Question: As I mentioned in my <URL> to rotate the image.
What I did is I selected the face area, saved it as an image and passed it to the rotation code. Then I copied the rotated image to the original image. The below is the rotated image.
What I actually need is to avoid the black area and make warping. How to avoid the black area with the code?

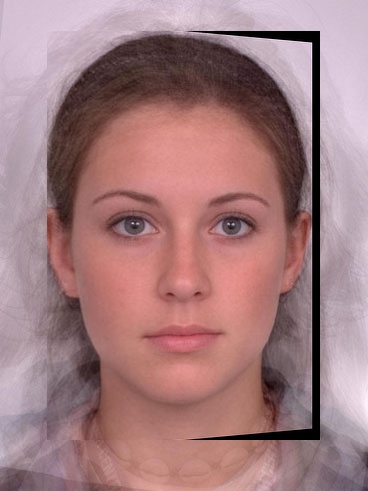
Answer: For this case you can use inpainting, I think it will work good.
But also take a look at thin plate spline (there are several implementations in web) and piecewise affine warp.
I mean next steps:
1) make grid uniform or face triangulation then rtansform grid nodes as you need (rotate nodes in face region).
2) apply transform (thin plate spline or piecewise affine warp).
Sorry for russian comments, it's too long for me translate them all :) if you will have troubles ask me, I'll try explain.
The wrapper for the <URL> library:
'''
//#include "triangle_wrapper.h"
#include <algorithm>
using namespace std;
using namespace cv;
bool myfunction (vector<size_t> i, vector<size_t> j)
{
return (i[0]==j[0] && i[1]==j[1] && i[2]==j[2]);
}
bool myfunction2 (vector<size_t> i)
{
return (i.size()==0);
}
//---------------------------------------------
// trianguliatsiia. na vkhode vektor tochek, na vykhode vektor indeksov tochek po treugol'nikam
//---------------------------------------------
vector<vector<size_t>> Triangulate(vector<Point2d>& pts)
{
vector<vector<size_t>> triangles;
struct triangulateio in, out, vorout;
in.numberofpoints = pts.size();
in.numberofpointattributes = 0;
in.pointlist = (REAL *) malloc(in.numberofpoints * 2 * sizeof(REAL));
in.pointmarkerlist = (int *) malloc(in.numberofpoints * sizeof(int));
for(int i=0;i<pts.size();i++)
{
in.pointlist[2*i] = pts[i].x;
in.pointlist[2*i+1] = pts[i].y;
in.pointmarkerlist[i]=0;
}
in.numberofsegments = 0;
in.numberofholes = 0;
in.numberofregions = 0;
out.pointlist = (REAL *) NULL;
out.pointattributelist = (REAL *) NULL;
out.pointmarkerlist = (int *) NULL;
out.trianglelist = (int *) NULL;
out.triangleattributelist = (REAL *) NULL;
out.neighborlist = (int *) NULL;
out.segmentlist = (int *) NULL;
out.segmentmarkerlist = (int *) NULL;
out.edgelist = (int *) NULL;
out.edgemarkerlist = (int *) NULL;
vorout.pointlist = (REAL *) NULL;
vorout.pointattributelist = (REAL *) NULL;
vorout.edgelist = (int *) NULL;
vorout.normlist = (REAL *) NULL;
// khelp po perekliuchateliam zdes':
// http://www.cs.cmu.edu/~quake/triangle.switch.html
triangulate("pczeQ", &in, &out, &vorout);
for (int i = 0; i < out.numberoftriangles; i++)
{
vector<size_t> idx(3);
for (int j = 0; j < out.numberofcorners; j++)
{
idx[j]=out.trianglelist[i * out.numberofcorners + j];
}
triangles.push_back(idx);
}
free(in.pointlist);
free(in.pointmarkerlist);
free(out.pointlist);
free(out.pointattributelist);
free(out.trianglelist);
free(out.triangleattributelist);
cout << "triangles.size()" <<triangles.size() << endl;
return triangles;
}
'''
My implementation of piecewise affine warper:
'''
#include "warpaffine.h"
#include <omp.h>
using namespace std;
using namespace cv;
// --------------------------------------------------------------
// Vychislenie gabaritnogo priamougol'nika dlia tochek tipa Point2d
// --------------------------------------------------------------
cv::Rect_<double> boundingRect(vector<Point2d>& pts)
{
cv::Rect_<double> r;
double minx=FLT_MAX,maxx=FLT_MIN,miny=FLT_MAX,maxy=FLT_MIN;
for(int i=0;i<pts.size();i++)
{
double px=pts[i].x;
double py=pts[i].y;
if(minx>px){minx=px;}
if(miny>py){miny=py;}
if(maxx<px){maxx=px;}
if(maxy<py){maxy=py;}
}
r.x=minx;
r.y=miny;
r.width=maxx-minx;
r.height=maxy-miny;
return r;
}
// --------------------------------------------------------------
// Sozdaem razmetku tochek, po prinadlezhnosti k treugol'nikam
// --------------------------------------------------------------
void DrawLabelsMask(Mat& imgLabel,vector<Point2d>& points,vector<vector<size_t>>& triangles)
{
for(int i=0;i<triangles.size();i++)
{
Point t[3];
int ind1=triangles[i][0];
int ind2=triangles[i][1];
int ind3=triangles[i][2];
t[0].x=cvRound(points[ind1].x);
t[0].y=cvRound(points[ind1].y);
t[1].x=cvRound(points[ind2].x);
t[1].y=cvRound(points[ind2].y);
t[2].x=cvRound(points[ind3].x);
t[2].y=cvRound(points[ind3].y);
cv::fillConvexPoly(imgLabel, t, 3, cv::Scalar_<int>((i+1)));
}
}
// --------------------------------------------------------------
// Predvaritel'nyi raschet koeffitsientov preobrazovaniia dlia par treugol'nikov
// --------------------------------------------------------------
void CalcCoeffs(vector<Point2d>& s_0,vector<Point2d>& s_1, vector<vector<size_t>>& triangles, Mat& Coeffs)
{
Rect_<double> Bound_0;
Rect_<double> Bound_1;
// Vychislili gabarity
Bound_0=boundingRect(s_0);
Bound_1=boundingRect(s_1);
// Predvaritel'nyi raschet koeffitsientov preobrazovaniia dlia par treugol'nikov
Coeffs=Mat(triangles.size(),6,CV_64FC1);
#ifdef _OPENMP
#pragma omp parallel for
#endif
for(int i=0;i<triangles.size();i++)
{
int ind1=triangles[i][0];
int ind2=triangles[i][1];
int ind3=triangles[i][2];
// Iskhodnye tochki (otkuda berem)
Point2d t_0[3];
t_0[0]=s_0[ind1]-Bound_0.tl(); // i
t_0[1]=s_0[ind2]-Bound_0.tl(); // j
t_0[2]=s_0[ind3]-Bound_0.tl(); // k
// Tselevye tochki (kuda kladem)
Point2d t_1[3];
t_1[0]=s_1[ind1]-Bound_1.tl(); // i
t_1[1]=s_1[ind2]-Bound_1.tl(); // j
t_1[2]=s_1[ind3]-Bound_1.tl(); // k
double denom=(t_1[0].x * t_1[1].y + t_1[2].y * t_1[1].x - t_1[0].x * t_1[2].y - t_1[2].x * t_1[1].y - t_1[0].y * t_1[1].x + t_1[0].y * t_1[2].x);
Coeffs.at<double>(i,0)= -(-t_1[2].y * t_0[1].x + t_1[2].y * t_0[0].x + t_1[1].y * t_0[2].x - t_1[1].y * t_0[0].x - t_1[0].y * t_0[2].x + t_1[0].y * t_0[1].x) / denom;
Coeffs.at<double>(i,1)= -(t_1[2].x * t_0[1].x - t_1[2].x * t_0[0].x - t_1[1].x * t_0[2].x + t_1[1].x * t_0[0].x + t_1[0].x * t_0[2].x - t_1[0].x * t_0[1].x) / denom;
Coeffs.at<double>(i,2)= -(t_1[2].x * t_1[1].y * t_0[0].x - t_1[2].x * t_1[0].y * t_0[1].x - t_1[1].x * t_1[2].y * t_0[0].x + t_1[1].x * t_1[0].y * t_0[2].x + t_1[0].x * t_1[2].y * t_0[1].x - t_1[0].x * t_1[1].y * t_0[2].x)/denom;
Coeffs.at<double>(i,3)= -(t_1[1].y * t_0[2].y - t_1[0].y * t_0[2].y - t_1[2].y * t_0[1].y + t_1[2].y * t_0[0].y - t_0[0].y * t_1[1].y + t_0[1].y * t_1[0].y) / denom;
Coeffs.at<double>(i,4)= -(-t_1[2].x * t_0[0].y + t_1[0].x * t_0[2].y + t_1[2].x * t_0[1].y - t_0[1].y * t_1[0].x - t_1[1].x * t_0[2].y + t_0[0].y * t_1[1].x) / denom;
Coeffs.at<double>(i,5)= -(t_0[0].y * t_1[1].y * t_1[2].x - t_0[2].y * t_1[0].x * t_1[1].y - t_0[1].y * t_1[0].y * t_1[2].x + t_0[1].y * t_1[0].x * t_1[2].y + t_0[2].y * t_1[0].y * t_1[1].x - t_0[0].y * t_1[1].x * t_1[2].y) / denom;
}
}
// --------------------------------------------------------------
// Perenosit izobrazhenie iz img s setkoi na tochkakh s_0
// v izobrazhenie dst s setkoi na tochkakh s_1
// Setka zadaetsia treugol'nikami.
// triangles - vektor treugol'nikov.
// Kazhdyi treugol'nik - 3 indeksa vershin.
// --------------------------------------------------------------
void WarpAffine(Mat& img,vector<Point2d>& s_0,vector<Point2d>& s_1, vector<vector<size_t>>& triangles, Mat& dstLabelsMask,Mat& dst)
{
Rect_<double> Bound_0;
Rect_<double> Bound_1;
// ROI (vse tochki dolzhny lezhat' v predelakh svoikh izobrazhenii)
// Vychislili gabarity
Bound_0=boundingRect(s_0);
Bound_1=boundingRect(s_1);
Bound_1.width=cvRound(Bound_1.width);
Bound_1.height=cvRound(Bound_1.height);
Bound_0.width=cvRound(Bound_0.width);
Bound_0.height=cvRound(Bound_0.height);
if(Bound_0.br().x>img.cols-1){Bound_0.width=(double)img.cols-1-Bound_0.x;}
if(Bound_0.br().y>img.rows-1){Bound_0.height=(double)img.rows-1-Bound_0.y;}
Mat I_0=img(Bound_0);
// Perevodim koordinaty tochek v sistemu koordinat ROI
for(int i=0;i<s_1.size();i++)
{
s_1[i]-=Bound_1.tl();
}
// Korrektiruem granitsy
if(Bound_1.x<0)
{
Bound_1.x=0;
}
if(Bound_1.y<0)
{
Bound_1.y=0;
}
if(Bound_1.br().x>dst.cols-1)
{
Bound_1.width=(double)dst.cols-1-Bound_1.x;
}
if(Bound_1.br().y>dst.rows-1)
{
Bound_1.height=(double)dst.rows-1-Bound_1.y;
}
// Naznachaem ROI
Mat I_1=dst(Bound_1);
// Predvaritel'nyi raschet koeffitsientov preobrazovaniia dlia par treugol'nikov
Mat Coeffs;
CalcCoeffs(s_0,s_1,triangles,Coeffs);
// Skaniruem izobrazhenie i perenosim s nego tochki na shablon
#ifdef _OPENMP
#pragma omp parallel for
#endif
for(int i=0;i<I_1.rows;i++)
{
Point2d W(0,0);
for(int j=0;j<I_1.cols;j++)
{
double x=j;
double y=i;
int Label=dstLabelsMask.at<int>(i,j)-1;
if(Label!=(-1))
{
W.x=Coeffs.at<double>(Label,0)*x+Coeffs.at<double>(Label,1)*y+Coeffs.at<double>(Label,2);
W.y=Coeffs.at<double>(Label,3)*x+Coeffs.at<double>(Label,4)*y+Coeffs.at<double>(Label,5);
if(cvRound(W.x)>0 && cvRound(W.x)<I_0.cols && cvRound(W.y)>0 && cvRound(W.y)<I_0.rows)
{
I_1.at<Vec3b>(i,j)=I_0.at<Vec3b>(cvRound(W.y),cvRound(W.x));
}
}
}
}
cv::GaussianBlur(I_1,I_1,Size(3,3),0.5);
}
'''
I have also TPS, but it slower than piecewise affine warper.